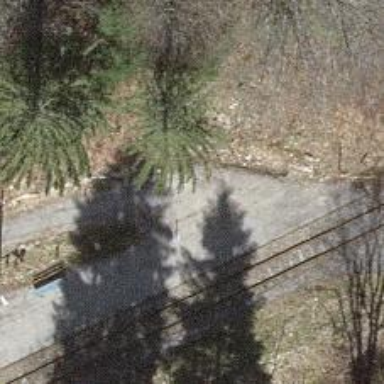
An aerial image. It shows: Paved track with grade1 tracktype.